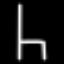
Label: chair